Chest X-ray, AP view. Patient: 61 years old, sex M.
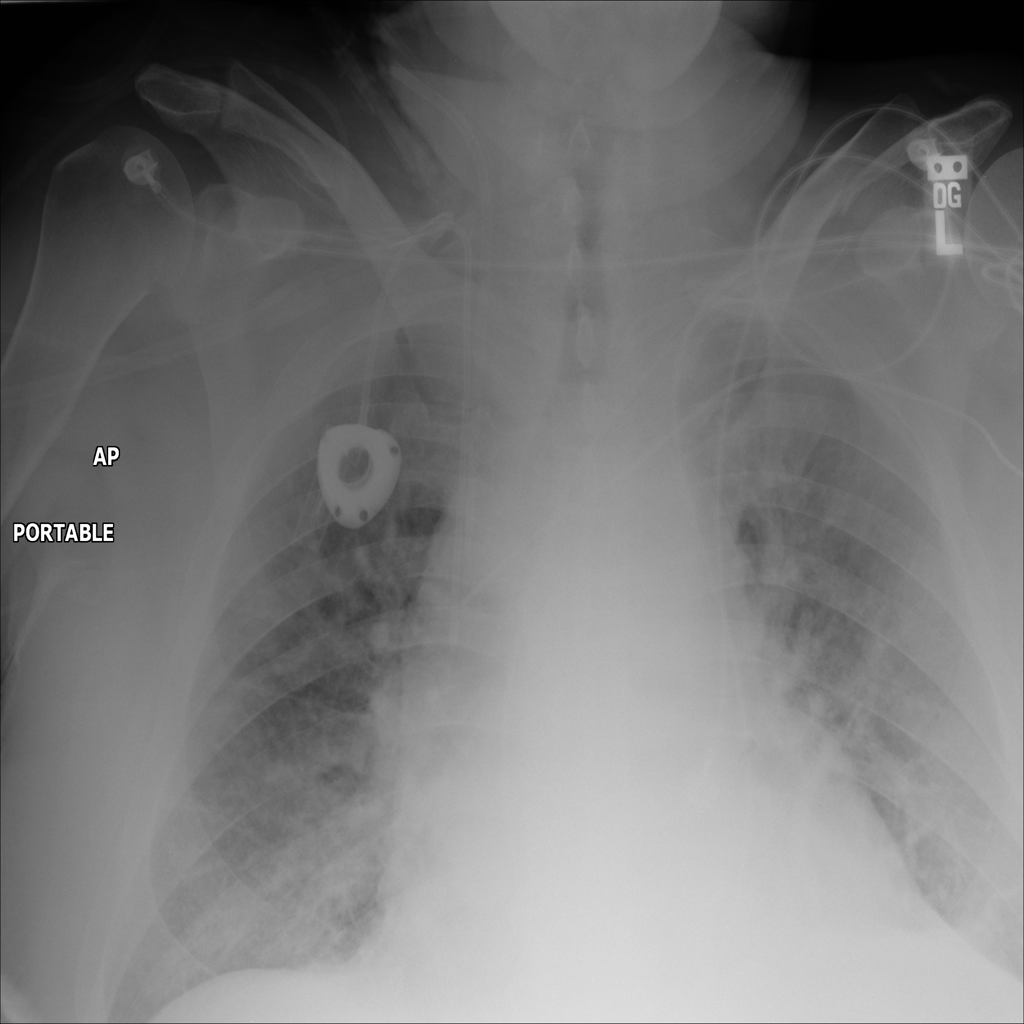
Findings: Infiltration